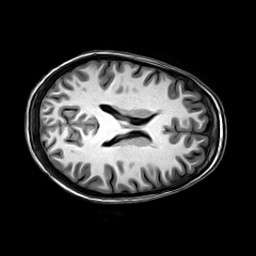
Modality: T1w
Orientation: axial
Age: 28
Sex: female